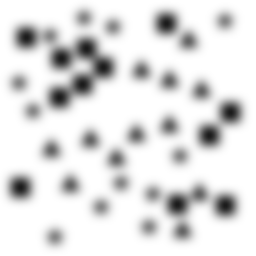
Squares: 12
Triangles: 12
Stars: 12
Total shapes: 36